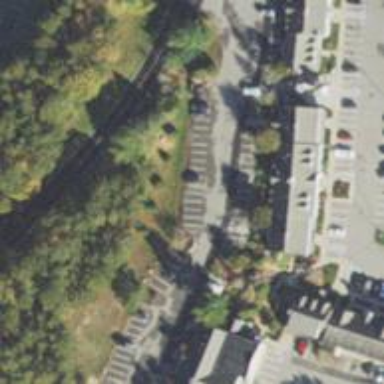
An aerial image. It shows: Parking space is available.